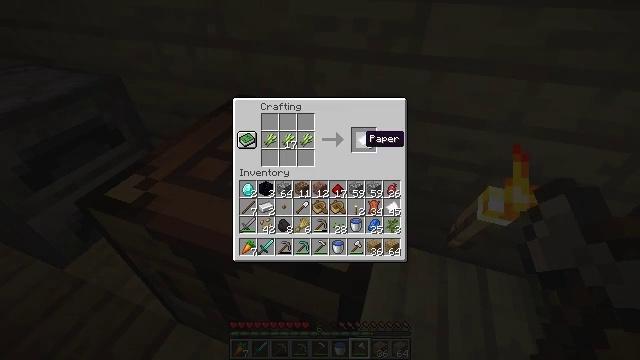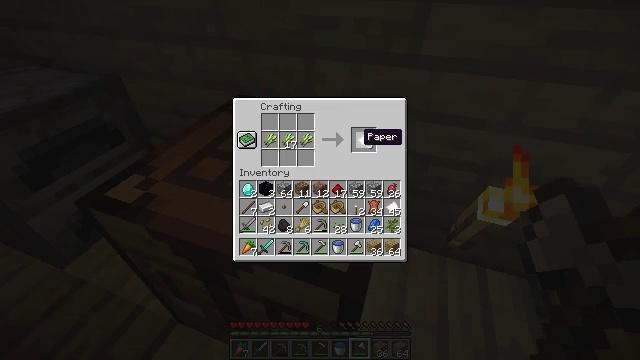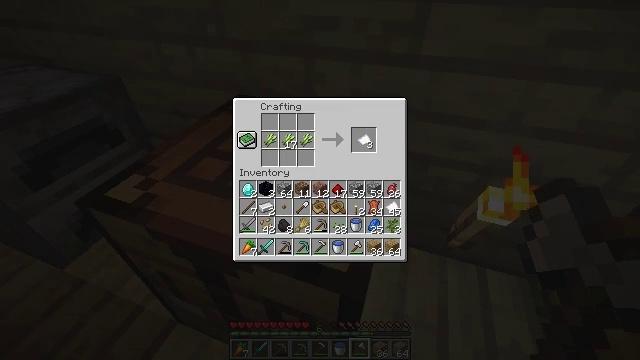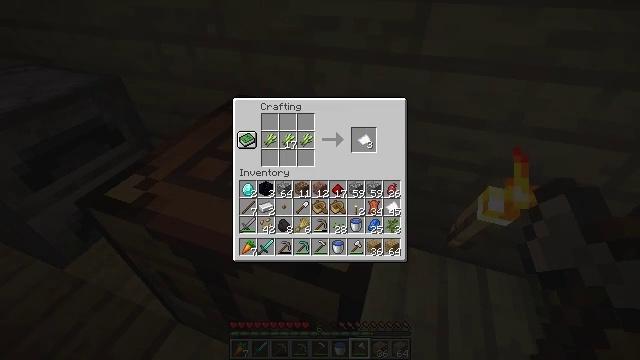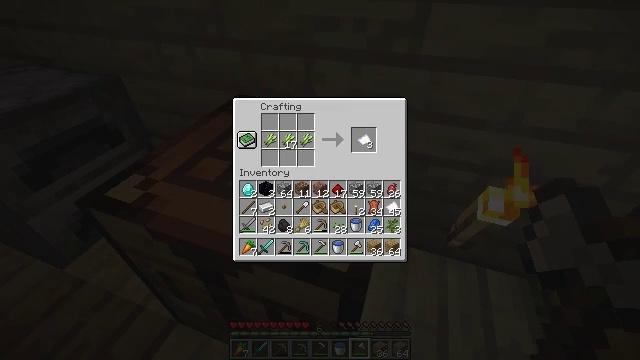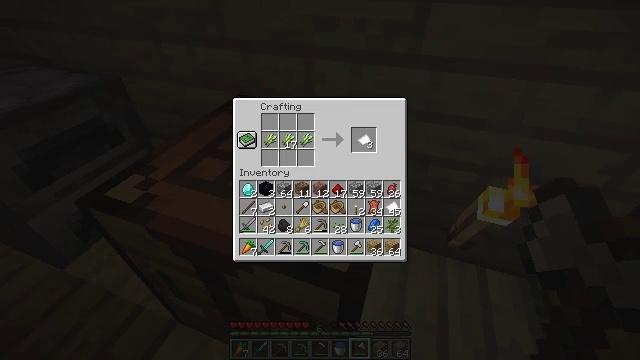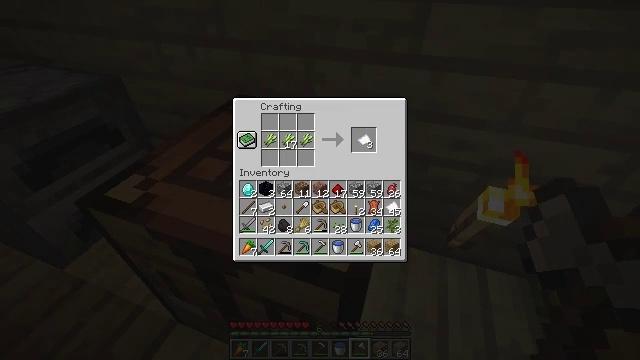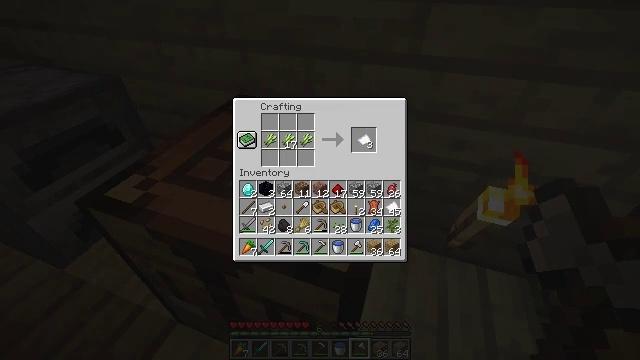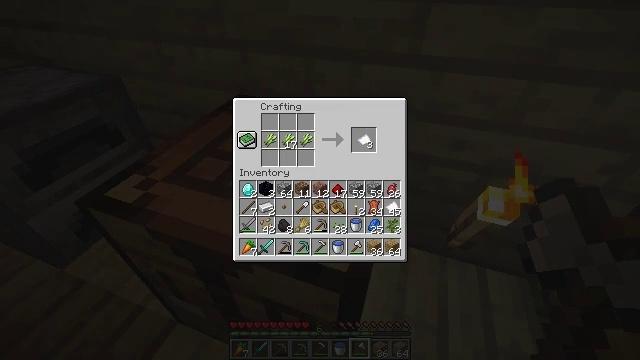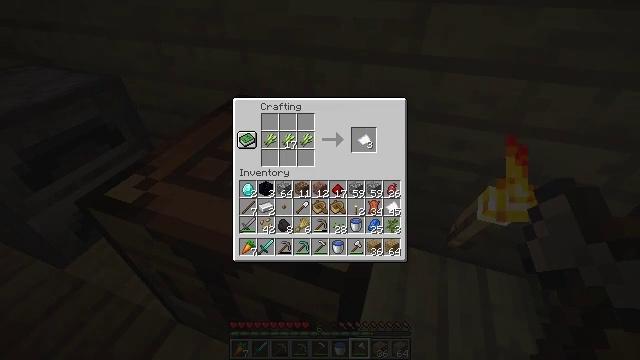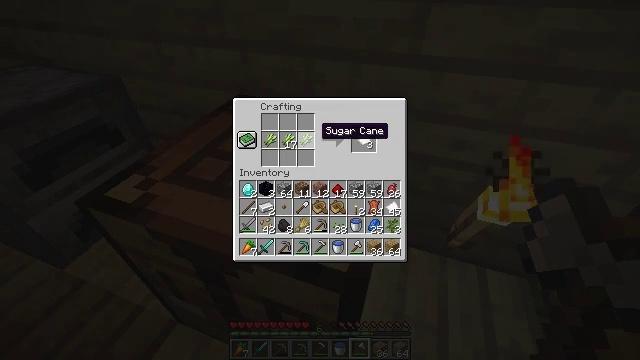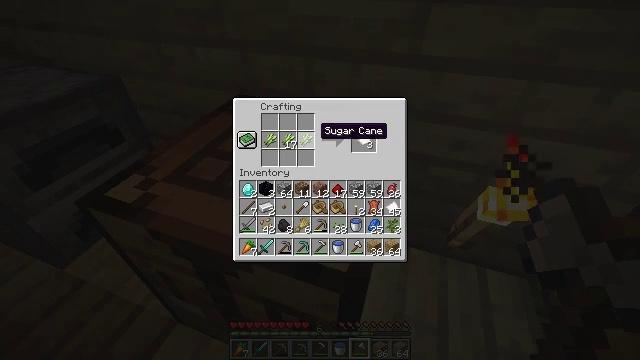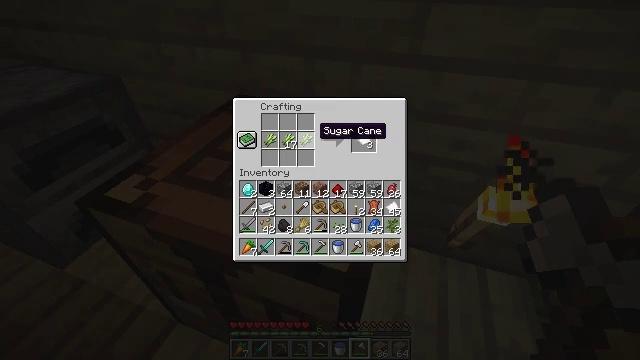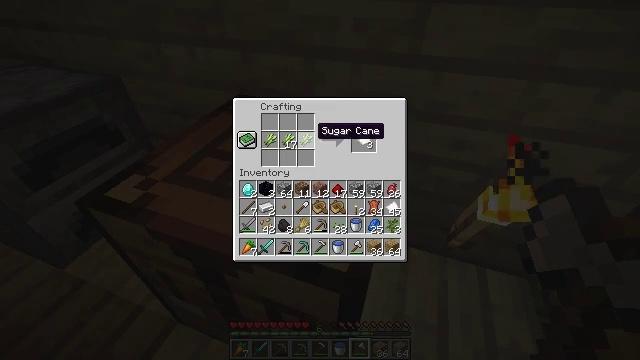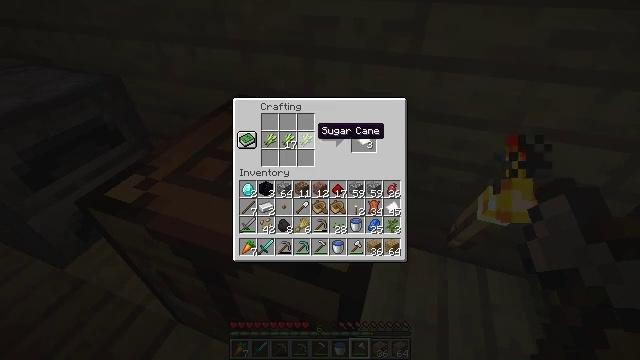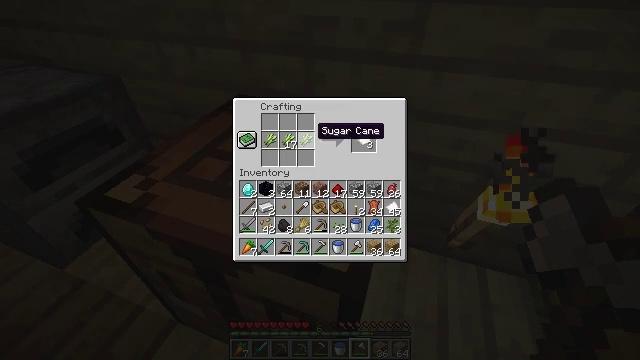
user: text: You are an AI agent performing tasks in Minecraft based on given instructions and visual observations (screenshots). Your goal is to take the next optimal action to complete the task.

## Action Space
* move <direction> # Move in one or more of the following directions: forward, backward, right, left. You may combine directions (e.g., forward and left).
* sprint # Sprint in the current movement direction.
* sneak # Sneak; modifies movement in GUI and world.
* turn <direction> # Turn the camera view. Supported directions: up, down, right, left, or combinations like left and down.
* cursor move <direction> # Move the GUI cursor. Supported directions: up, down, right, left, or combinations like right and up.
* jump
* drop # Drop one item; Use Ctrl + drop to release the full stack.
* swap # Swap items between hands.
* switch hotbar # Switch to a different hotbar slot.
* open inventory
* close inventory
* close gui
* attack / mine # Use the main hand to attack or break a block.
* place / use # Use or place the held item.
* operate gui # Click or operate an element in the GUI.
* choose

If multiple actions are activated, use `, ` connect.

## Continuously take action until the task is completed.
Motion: motion action
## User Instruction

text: Drop an oak button.
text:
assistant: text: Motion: no_op
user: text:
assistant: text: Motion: no_op
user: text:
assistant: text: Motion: no_op
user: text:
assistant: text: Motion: no_op
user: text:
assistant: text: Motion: no_op
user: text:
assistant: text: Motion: cursor move left
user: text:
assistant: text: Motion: cursor move left
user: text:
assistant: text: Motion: no_op
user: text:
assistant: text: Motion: no_op
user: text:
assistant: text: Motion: no_op
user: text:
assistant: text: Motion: no_op
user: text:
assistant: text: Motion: no_op
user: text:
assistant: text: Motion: no_op
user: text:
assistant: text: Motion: no_op
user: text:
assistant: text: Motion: no_op
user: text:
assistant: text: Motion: operate gui
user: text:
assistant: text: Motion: no_op
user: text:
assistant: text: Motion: cursor move left
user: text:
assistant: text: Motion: no_op
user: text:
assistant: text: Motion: no_op
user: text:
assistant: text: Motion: no_op
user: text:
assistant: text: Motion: no_op
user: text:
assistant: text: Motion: no_op
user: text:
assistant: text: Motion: no_op
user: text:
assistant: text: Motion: no_op
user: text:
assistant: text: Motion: operate gui
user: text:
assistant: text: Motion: operate gui
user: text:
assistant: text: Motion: operate gui
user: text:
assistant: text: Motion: no_op
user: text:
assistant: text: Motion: cursor move left